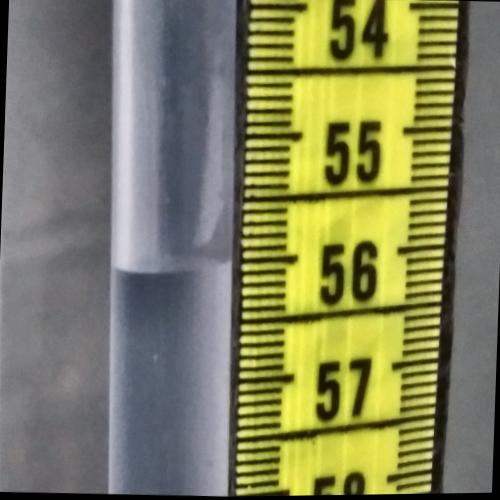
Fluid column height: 56.0 cm